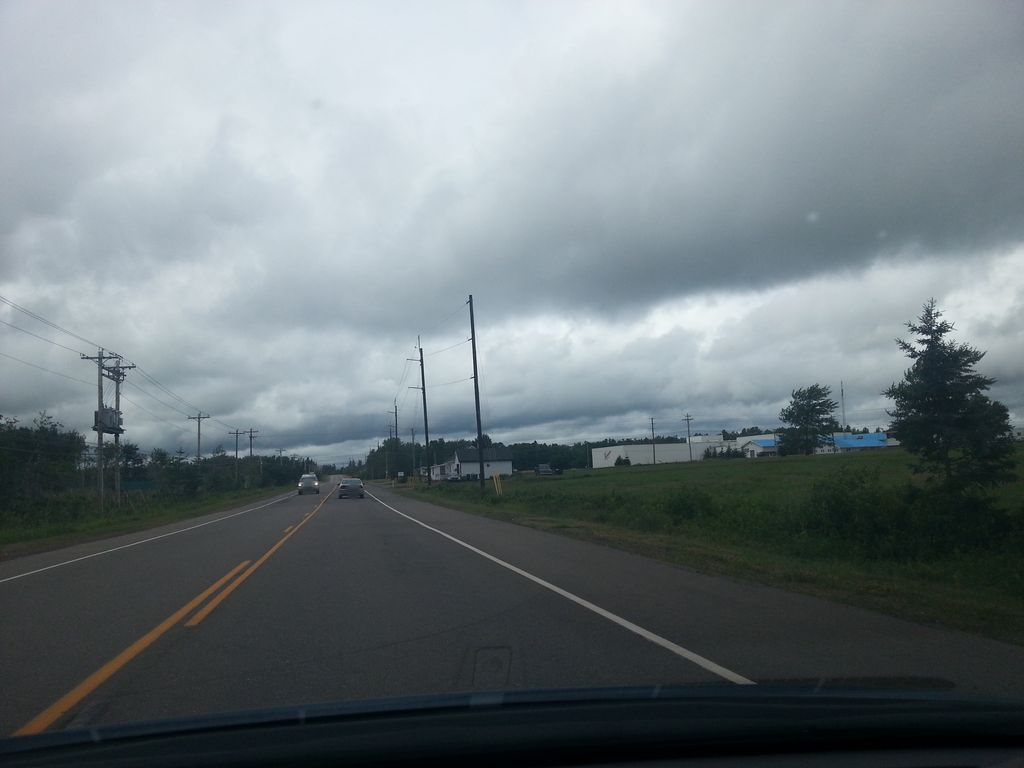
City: charlottetown